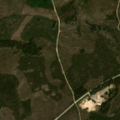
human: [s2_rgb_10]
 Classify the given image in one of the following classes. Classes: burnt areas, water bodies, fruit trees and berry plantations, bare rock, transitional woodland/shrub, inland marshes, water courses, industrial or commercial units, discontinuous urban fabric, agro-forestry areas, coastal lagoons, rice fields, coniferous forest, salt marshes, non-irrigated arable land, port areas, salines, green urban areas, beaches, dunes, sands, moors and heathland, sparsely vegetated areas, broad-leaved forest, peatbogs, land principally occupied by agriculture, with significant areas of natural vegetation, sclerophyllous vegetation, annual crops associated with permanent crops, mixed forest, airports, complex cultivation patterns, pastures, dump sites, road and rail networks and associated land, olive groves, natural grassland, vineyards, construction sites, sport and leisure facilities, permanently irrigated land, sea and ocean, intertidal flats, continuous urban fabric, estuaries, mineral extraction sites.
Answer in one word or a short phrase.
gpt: coniferous forest, transitional woodland/shrub